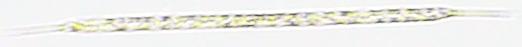
Label: Rhizosolenia